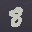
Label: 8